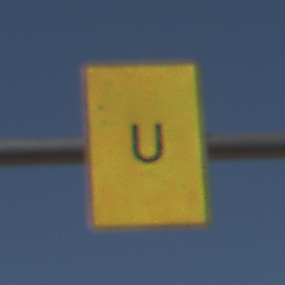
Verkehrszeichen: AnkuendigungOderFortsetzungUmleitungOhnePfeilsymbol
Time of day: MorningAfternoon
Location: Outdoor (Nature)
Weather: Clear
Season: NotSpecified
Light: Natural